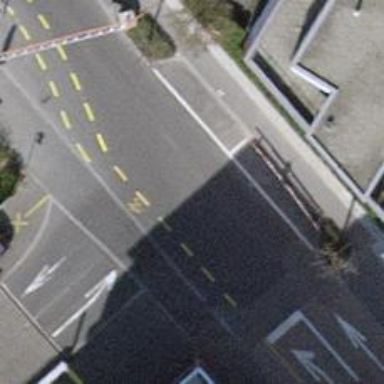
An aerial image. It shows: Residential road with asphalt surface. There is designated cycling lane on the left side.